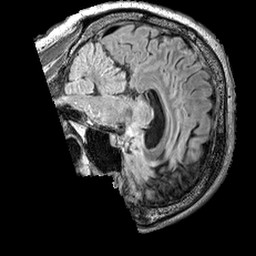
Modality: FLAIR
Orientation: sagittal
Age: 66
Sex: male
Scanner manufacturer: siemens
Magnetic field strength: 3 T
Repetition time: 5 s
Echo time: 0.387 s